Interaction volume radius: 5 \u00c5
Interaction volume height: 20 \u00c5
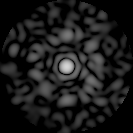
Disorder parameter: 0.8204